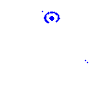
Particle: kaon